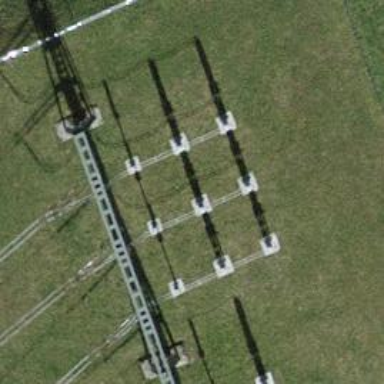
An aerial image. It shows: Insulator used in power systems.